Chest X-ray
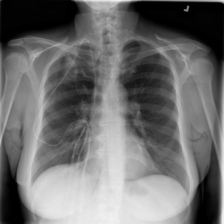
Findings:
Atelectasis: negative
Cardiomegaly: negative
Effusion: negative
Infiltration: positive
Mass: negative
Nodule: negative
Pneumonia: negative
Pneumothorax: negative
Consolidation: negative
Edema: negative
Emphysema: negative
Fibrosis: negative
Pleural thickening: negative
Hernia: negative